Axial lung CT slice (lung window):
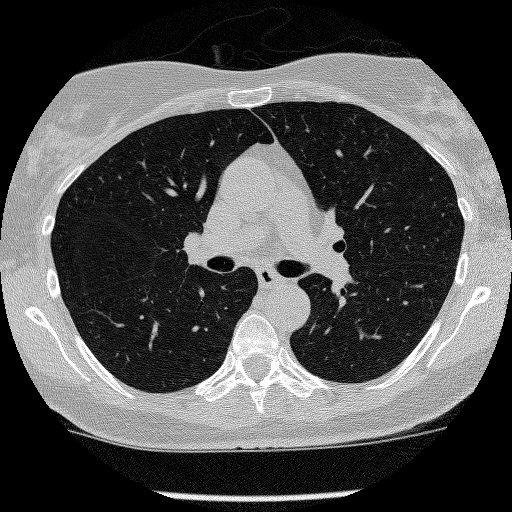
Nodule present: no